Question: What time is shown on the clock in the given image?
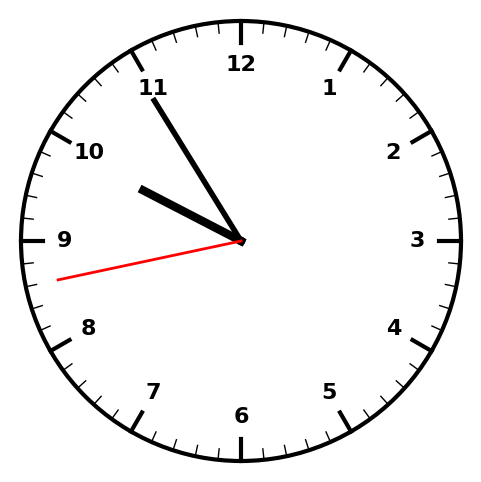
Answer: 09:54:43